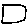
Label: square